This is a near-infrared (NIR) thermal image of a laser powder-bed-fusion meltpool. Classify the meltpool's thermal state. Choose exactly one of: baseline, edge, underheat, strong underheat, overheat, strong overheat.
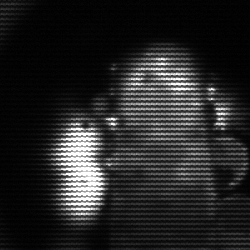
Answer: strong underheat